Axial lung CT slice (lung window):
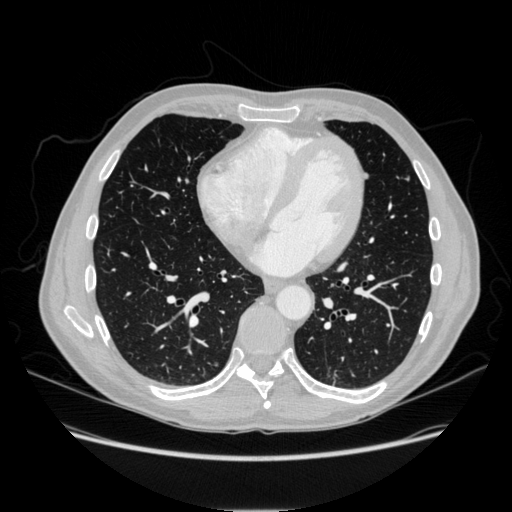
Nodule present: yes
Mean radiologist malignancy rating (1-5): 2.75